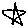
Label: star